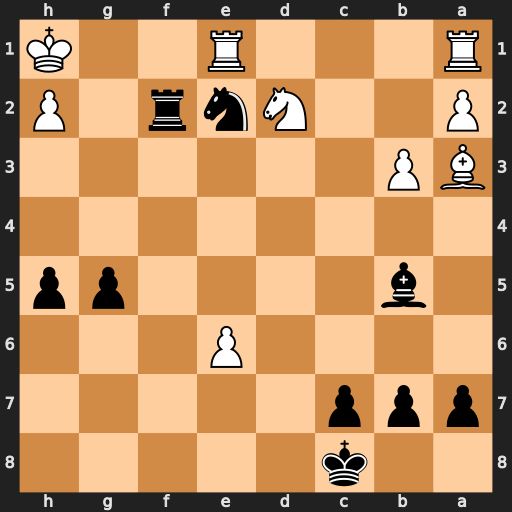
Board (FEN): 2k5/ppp5/4P3/1b4pp/8/BP6/P2Nnr1P/R3R2K
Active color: b
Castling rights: -
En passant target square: -
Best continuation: Bc6+ Ne4 Bxe4#